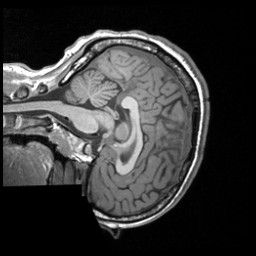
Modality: T1w
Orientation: sagittal
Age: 22
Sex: female
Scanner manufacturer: siemens
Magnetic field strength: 3 T
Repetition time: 1.9 s
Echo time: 0.00226 s